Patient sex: M
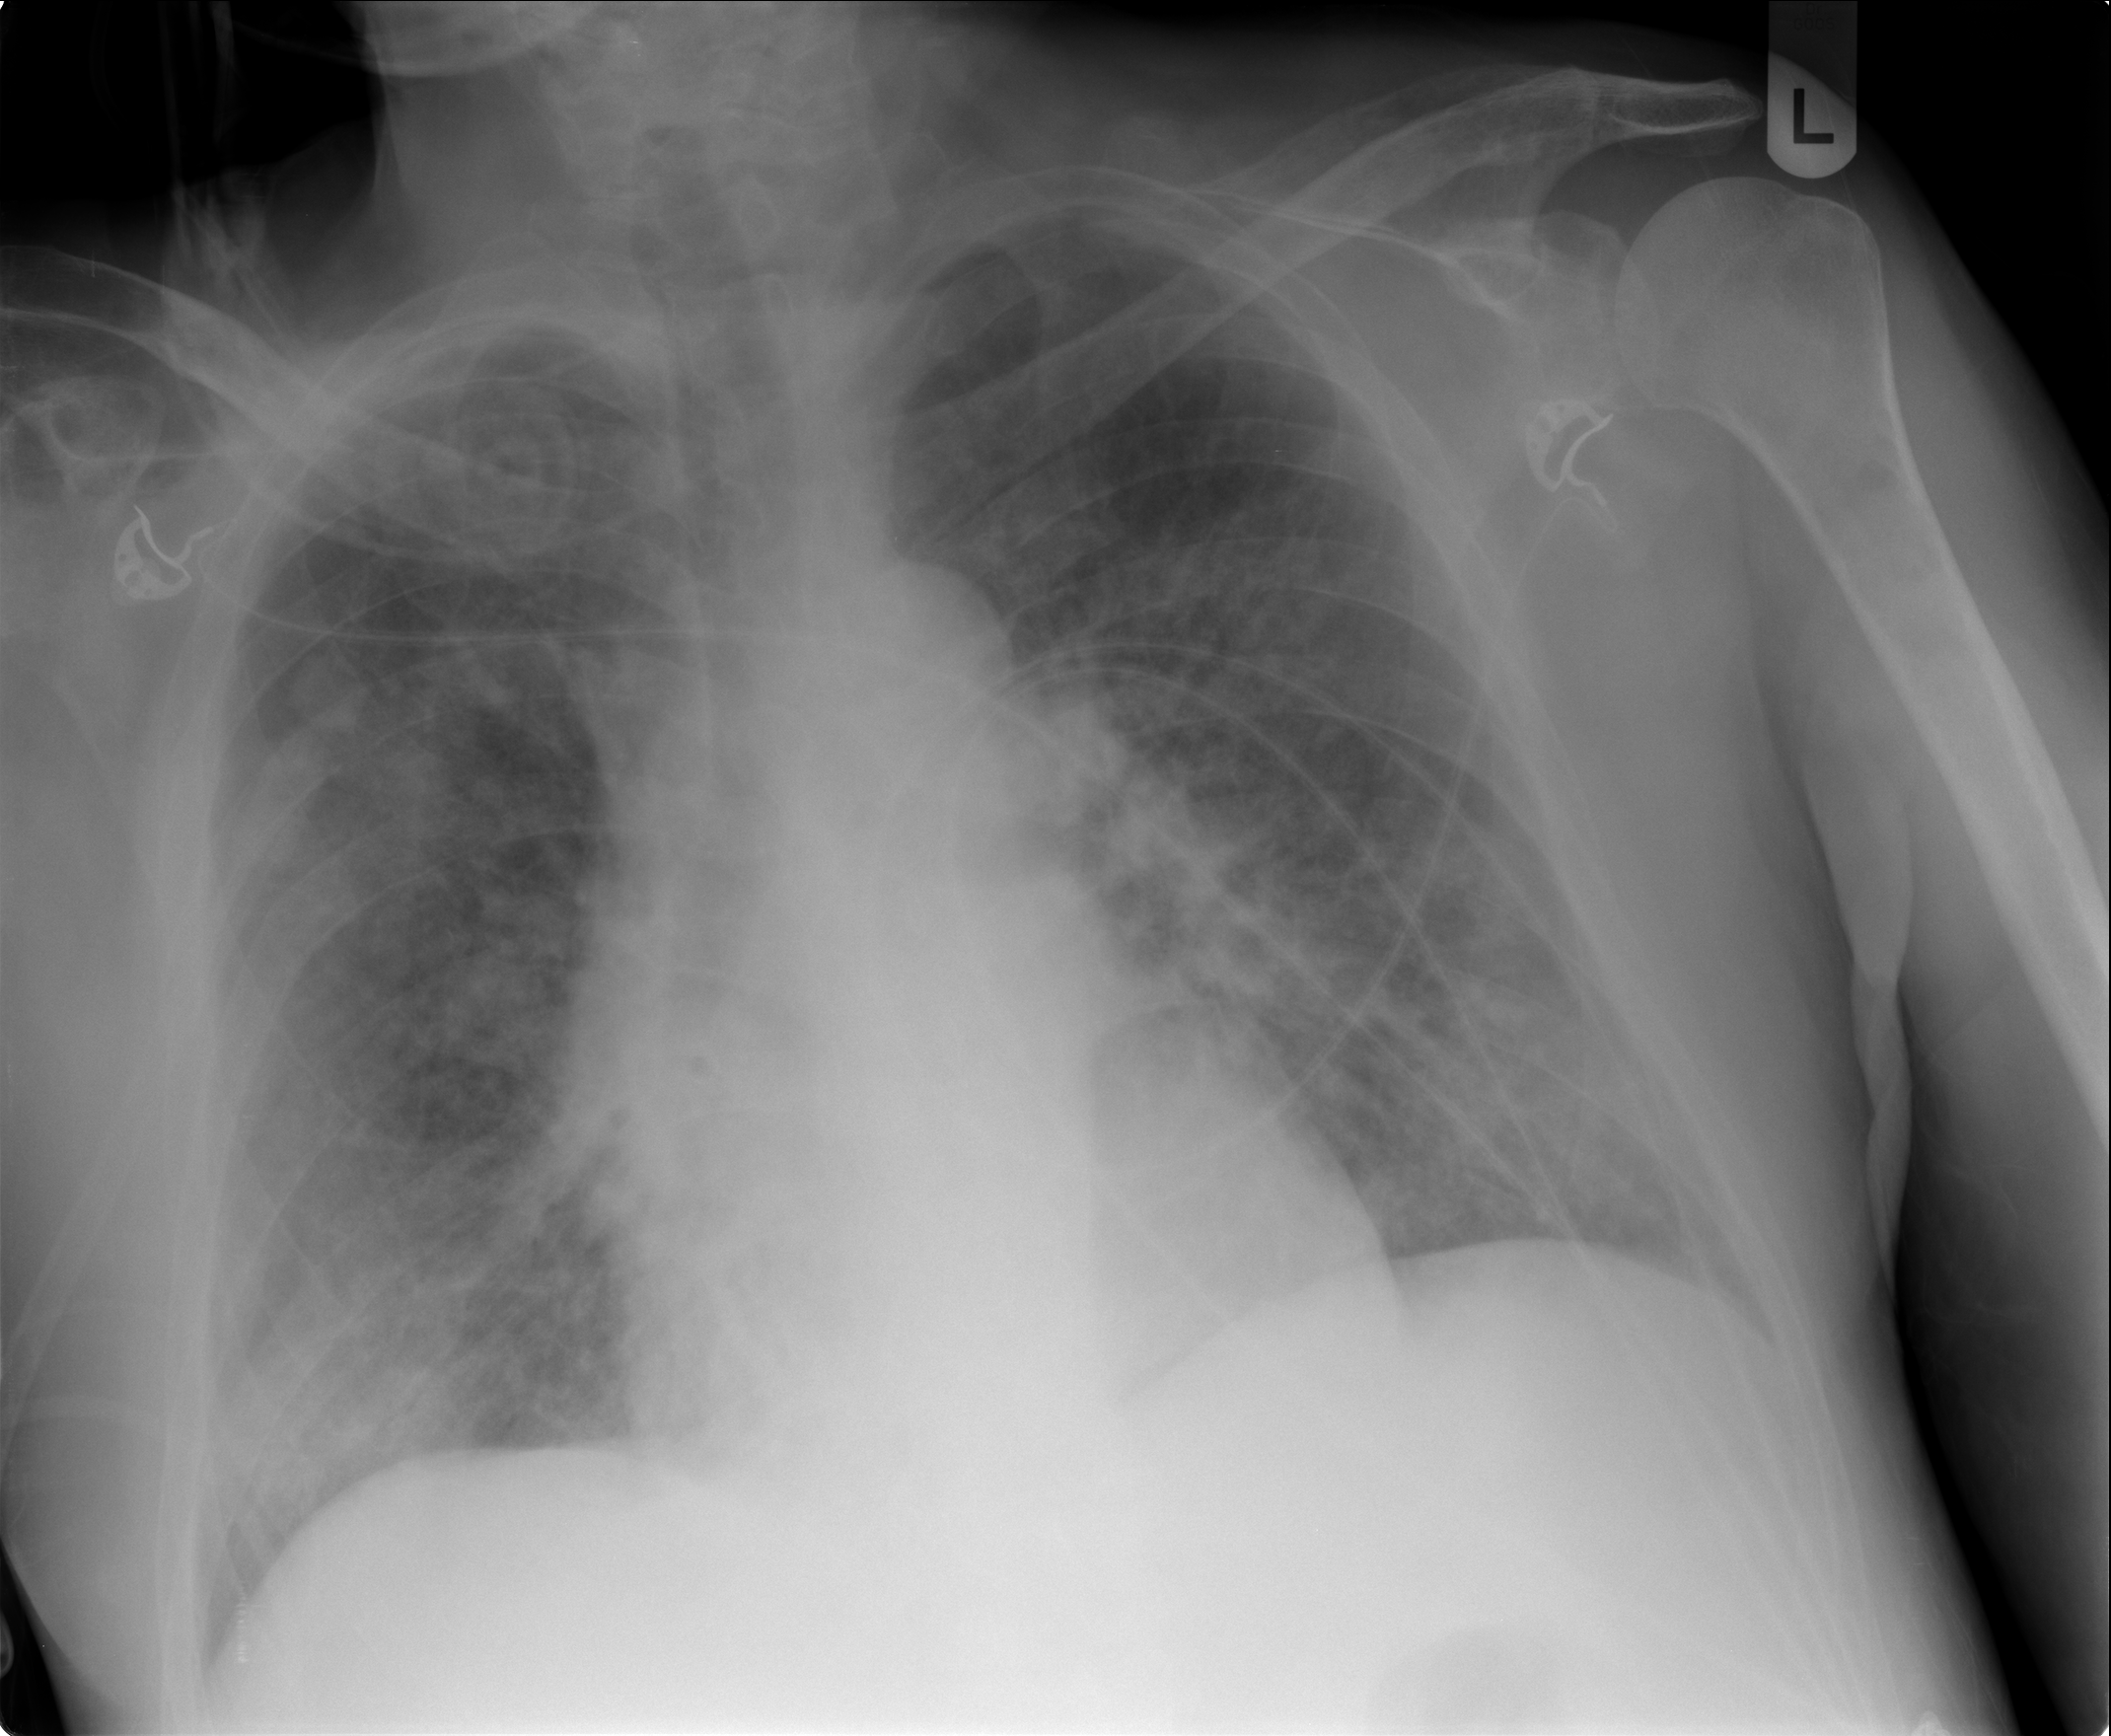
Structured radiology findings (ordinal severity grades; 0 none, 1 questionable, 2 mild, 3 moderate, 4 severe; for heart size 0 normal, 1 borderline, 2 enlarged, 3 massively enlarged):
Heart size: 0
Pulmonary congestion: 0
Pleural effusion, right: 0
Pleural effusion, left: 0
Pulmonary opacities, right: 3
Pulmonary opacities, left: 3
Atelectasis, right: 2
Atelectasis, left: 2